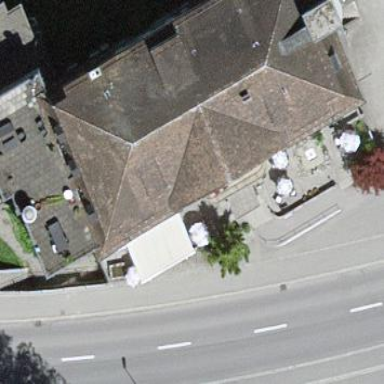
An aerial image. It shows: Hotel building.